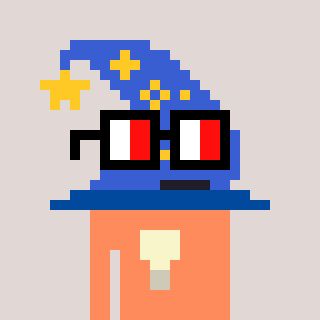
a pixel art character with square glasses with black frames and red eyes, a wizard hat-shaped head and a peachy-colored body on a warm background